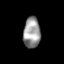
Tissue: lung
Cell type: Epithelial cells
Senescence score: 0.2381
Nuclear area (px): 513
Mean DAPI intensity: 151.864